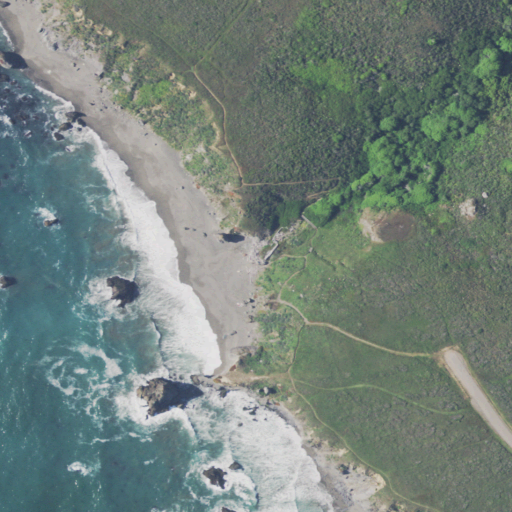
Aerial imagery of valley in California named Furlong Gulch containing shrub, open water, woody wetlands, mixed forest, herbaceous wetlands, open development, low intensity development, and barren land